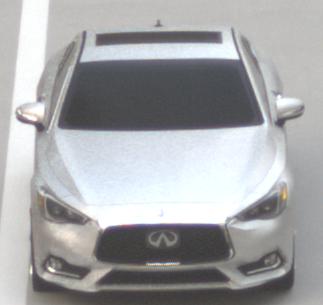
Make: Infiniti
Model: Q60 2.0t
Detailed model: Q60 (V37)
Model produced from: 2016/10
Model produced until: 2018/08
Doors: 2
Color: white
Road condition: dry road
Daytime: morning or afternoon
Contrast: low contrast